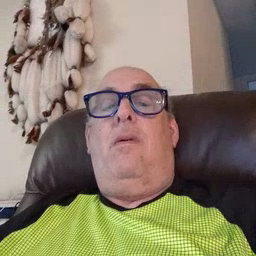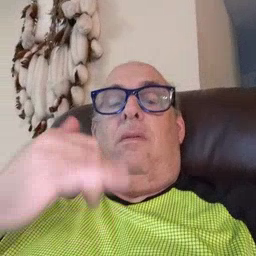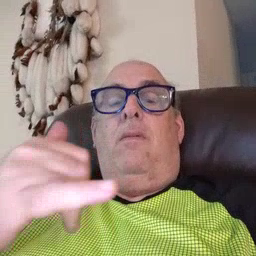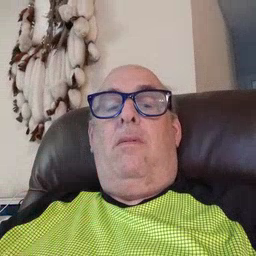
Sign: yellow